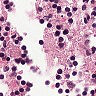
Metastatic tissue present: no